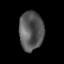
Tissue: prostate
Cell type: T cells
Senescence score: 0.3441
Nuclear area (px): 930
Mean DAPI intensity: 87.596